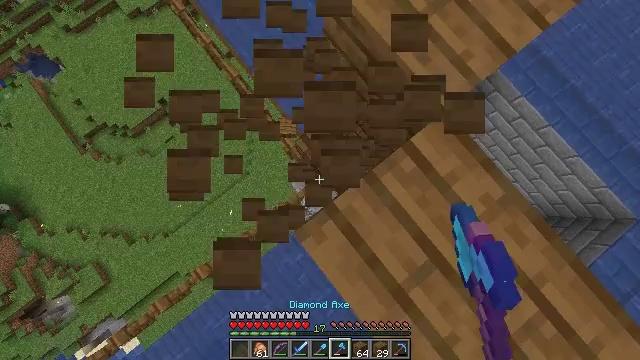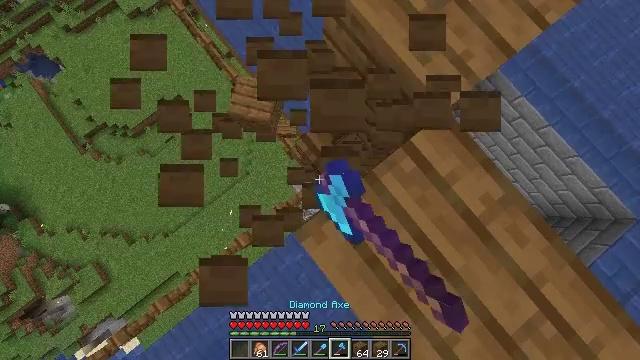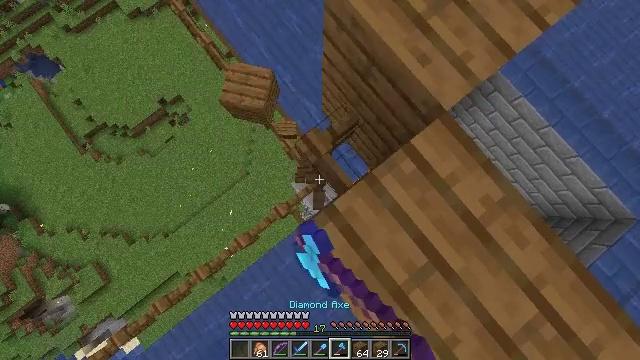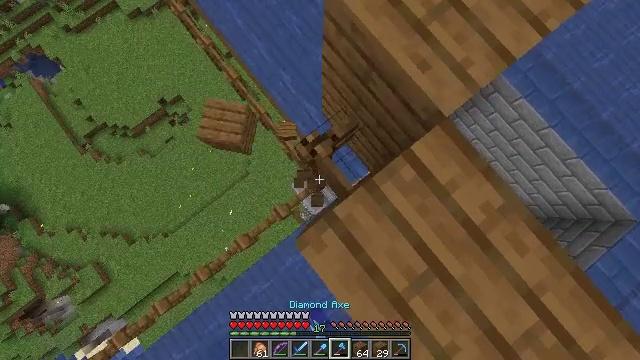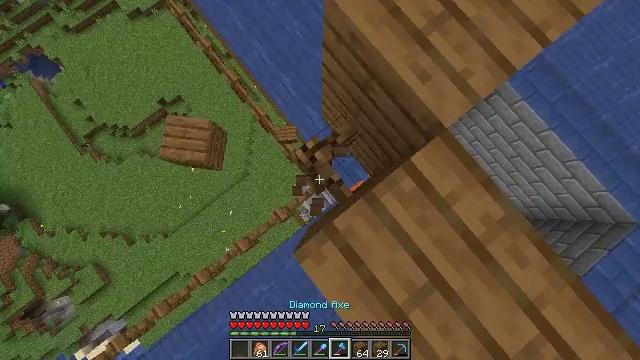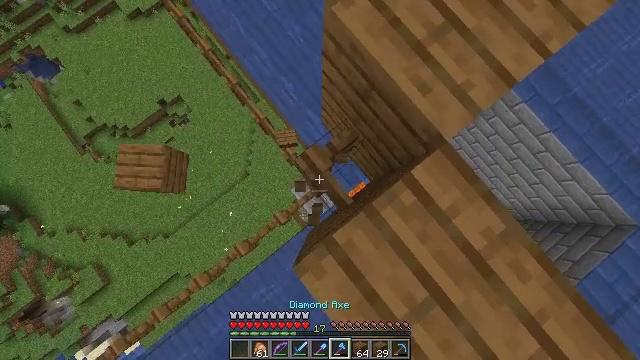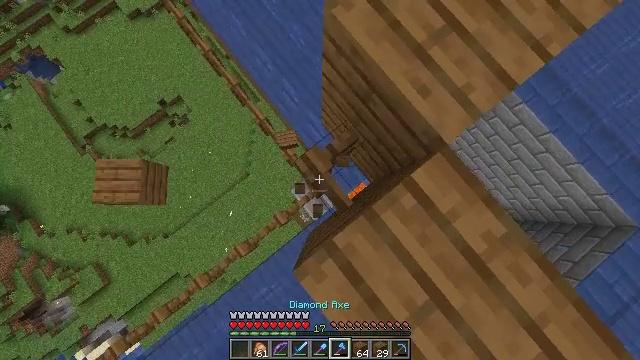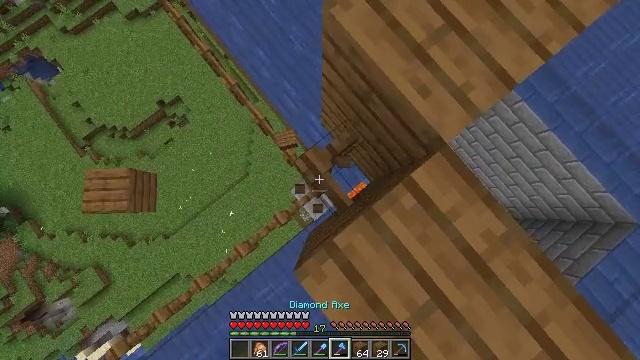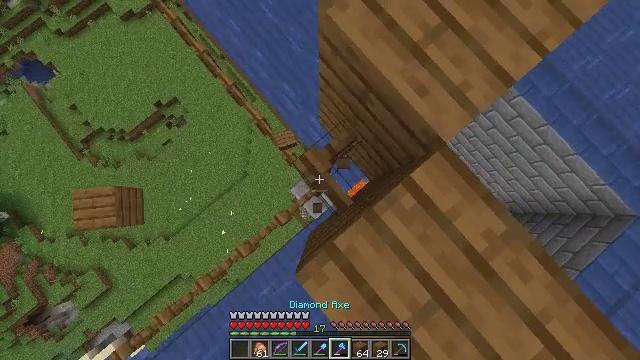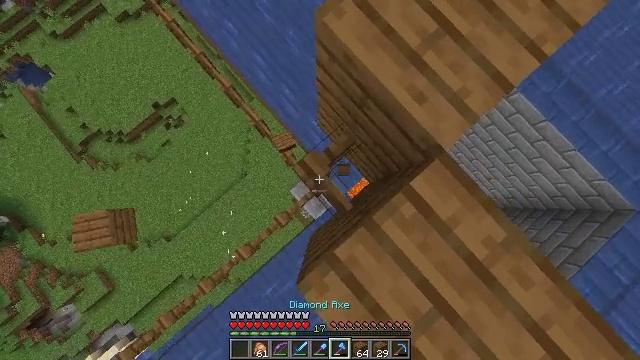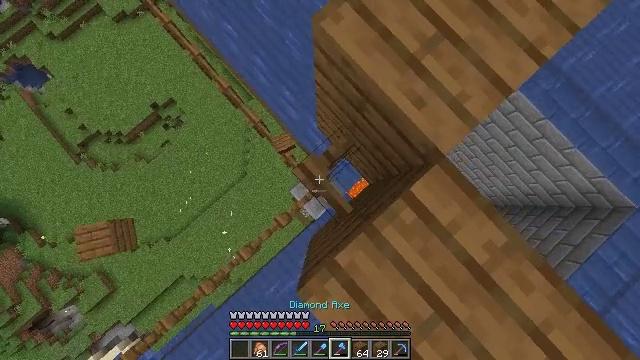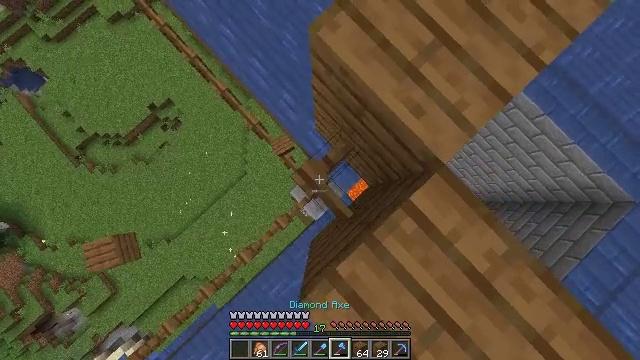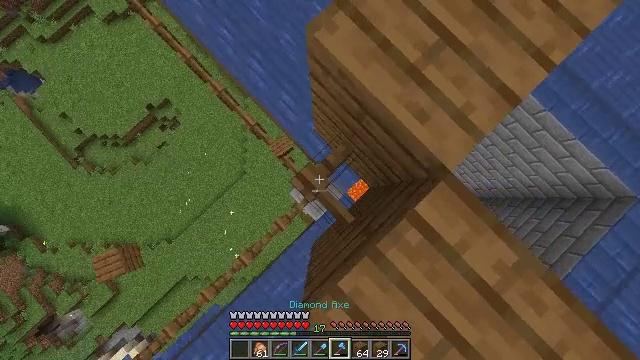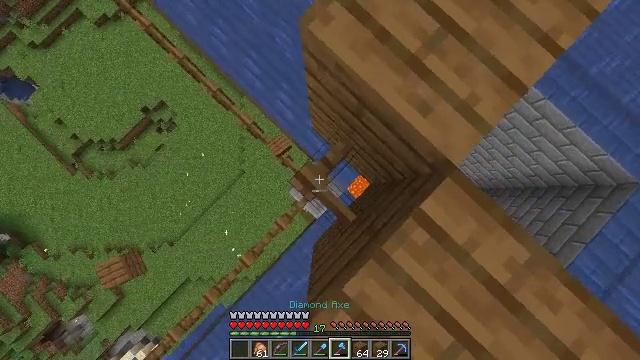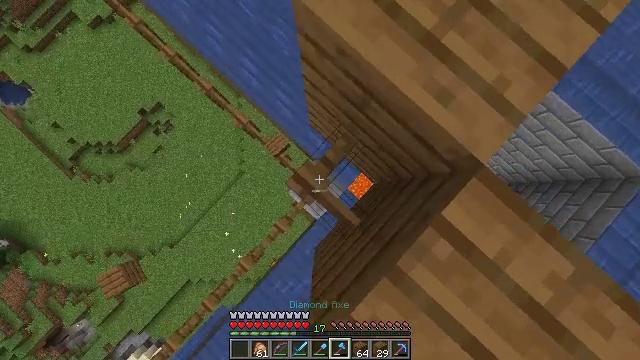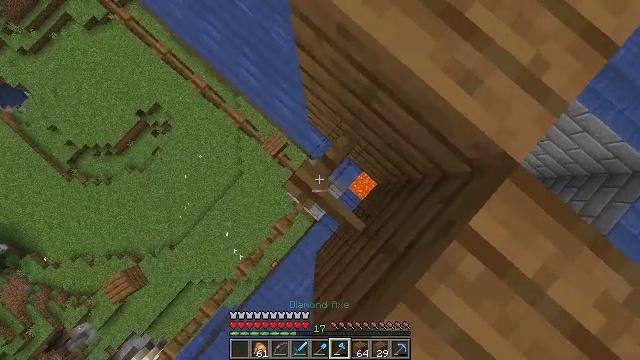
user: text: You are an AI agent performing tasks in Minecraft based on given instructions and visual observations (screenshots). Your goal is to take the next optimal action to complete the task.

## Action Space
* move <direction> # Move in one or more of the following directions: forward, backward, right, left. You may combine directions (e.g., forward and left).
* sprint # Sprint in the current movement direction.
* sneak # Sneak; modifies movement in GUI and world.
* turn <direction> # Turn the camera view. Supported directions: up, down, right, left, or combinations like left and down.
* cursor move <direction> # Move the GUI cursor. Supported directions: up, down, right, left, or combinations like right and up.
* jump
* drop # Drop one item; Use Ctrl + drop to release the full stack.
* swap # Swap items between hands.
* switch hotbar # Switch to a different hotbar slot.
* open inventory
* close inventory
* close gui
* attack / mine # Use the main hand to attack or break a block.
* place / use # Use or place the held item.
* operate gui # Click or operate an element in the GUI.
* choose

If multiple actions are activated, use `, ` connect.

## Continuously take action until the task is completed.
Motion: motion action
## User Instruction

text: Remove the spruce fence from the structure.
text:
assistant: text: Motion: sneak, attack / mine
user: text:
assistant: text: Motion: move forward, sneak, attack / mine
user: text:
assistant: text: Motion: move forward, sneak, attack / mine
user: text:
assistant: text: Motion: move forward, sneak, attack / mine
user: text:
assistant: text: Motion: sneak
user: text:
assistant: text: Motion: sneak
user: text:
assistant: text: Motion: sneak
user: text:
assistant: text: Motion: move forward, sneak, turn right
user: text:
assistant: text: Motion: move forward, sneak, turn right
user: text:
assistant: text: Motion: move forward, sneak
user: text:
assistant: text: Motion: move forward, sneak, turn right
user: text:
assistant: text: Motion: move forward, sneak
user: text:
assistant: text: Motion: sneak, turn right
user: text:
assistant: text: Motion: sneak, turn right
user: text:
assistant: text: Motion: sneak
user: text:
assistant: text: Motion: sneak
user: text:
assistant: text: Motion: sneak, turn right
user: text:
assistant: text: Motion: turn right
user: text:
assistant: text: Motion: turn right
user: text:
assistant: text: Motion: no_op
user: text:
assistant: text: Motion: no_op
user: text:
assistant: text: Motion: no_op
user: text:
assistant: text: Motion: no_op
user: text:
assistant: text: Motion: no_op
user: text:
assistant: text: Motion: no_op
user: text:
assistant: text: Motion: no_op
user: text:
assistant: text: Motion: no_op
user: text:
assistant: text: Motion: no_op
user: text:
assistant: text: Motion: no_op
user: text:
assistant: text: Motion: no_op